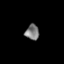
Tissue: prostate
Cell type: T cells
Senescence score: 0.3613
Nuclear area (px): 207
Mean DAPI intensity: 122.899